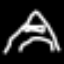
Label: The Eiffel Tower